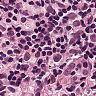
Metastatic tissue present: no